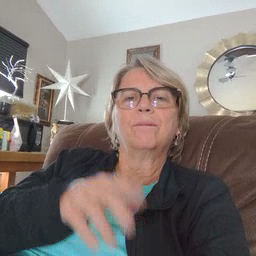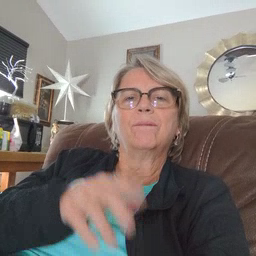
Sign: gift